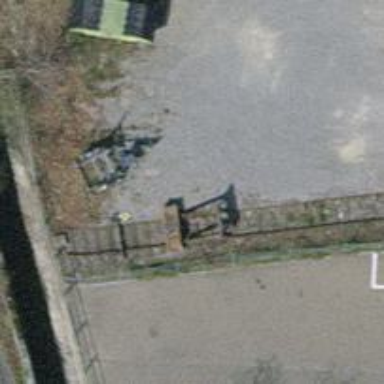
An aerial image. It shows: Railway buffer stop.